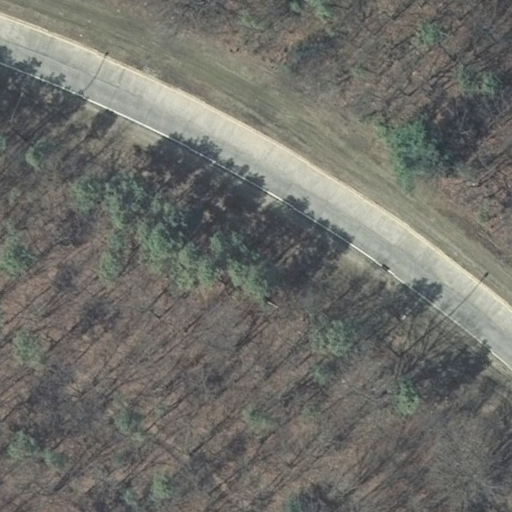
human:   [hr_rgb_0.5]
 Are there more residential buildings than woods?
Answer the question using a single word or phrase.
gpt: no

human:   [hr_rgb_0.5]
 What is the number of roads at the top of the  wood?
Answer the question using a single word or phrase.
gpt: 0

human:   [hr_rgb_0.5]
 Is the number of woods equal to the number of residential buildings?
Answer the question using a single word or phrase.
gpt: no

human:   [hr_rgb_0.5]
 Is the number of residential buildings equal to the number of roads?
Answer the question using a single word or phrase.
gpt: no

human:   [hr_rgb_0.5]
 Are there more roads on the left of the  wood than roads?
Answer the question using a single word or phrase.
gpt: no

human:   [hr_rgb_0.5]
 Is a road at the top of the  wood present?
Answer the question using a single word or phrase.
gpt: no

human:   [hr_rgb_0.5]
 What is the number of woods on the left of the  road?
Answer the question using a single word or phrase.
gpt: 1

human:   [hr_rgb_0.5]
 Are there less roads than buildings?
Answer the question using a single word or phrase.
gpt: no

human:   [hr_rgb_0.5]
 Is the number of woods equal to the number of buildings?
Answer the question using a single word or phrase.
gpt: no

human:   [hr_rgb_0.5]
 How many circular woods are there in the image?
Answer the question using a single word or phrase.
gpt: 0

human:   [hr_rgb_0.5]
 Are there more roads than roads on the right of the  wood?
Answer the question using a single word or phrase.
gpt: no

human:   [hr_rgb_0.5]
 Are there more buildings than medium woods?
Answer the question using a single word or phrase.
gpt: no

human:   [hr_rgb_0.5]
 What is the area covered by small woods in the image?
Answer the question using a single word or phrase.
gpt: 0m2

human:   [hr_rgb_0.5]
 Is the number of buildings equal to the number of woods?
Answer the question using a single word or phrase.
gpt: no

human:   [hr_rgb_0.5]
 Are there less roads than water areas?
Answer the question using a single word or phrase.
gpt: no

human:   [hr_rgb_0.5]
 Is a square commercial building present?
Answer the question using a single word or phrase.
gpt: no

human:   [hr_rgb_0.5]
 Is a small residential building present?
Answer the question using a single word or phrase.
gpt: no

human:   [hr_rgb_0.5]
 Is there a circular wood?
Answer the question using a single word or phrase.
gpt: no

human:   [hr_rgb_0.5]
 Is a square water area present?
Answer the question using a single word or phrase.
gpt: no

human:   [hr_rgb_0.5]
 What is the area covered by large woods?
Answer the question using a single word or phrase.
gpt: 10599m2

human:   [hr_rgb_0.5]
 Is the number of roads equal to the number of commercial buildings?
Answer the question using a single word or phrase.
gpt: no

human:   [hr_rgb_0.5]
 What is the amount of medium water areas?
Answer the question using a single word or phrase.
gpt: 0

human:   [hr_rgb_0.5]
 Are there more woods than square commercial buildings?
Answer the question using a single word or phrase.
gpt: yes

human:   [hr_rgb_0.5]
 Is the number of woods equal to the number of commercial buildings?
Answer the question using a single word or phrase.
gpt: no

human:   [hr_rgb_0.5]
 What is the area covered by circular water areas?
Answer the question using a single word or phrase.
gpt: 0m2

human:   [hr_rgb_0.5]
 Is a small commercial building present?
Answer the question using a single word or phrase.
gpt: no

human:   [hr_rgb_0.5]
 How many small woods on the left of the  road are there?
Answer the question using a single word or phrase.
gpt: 0

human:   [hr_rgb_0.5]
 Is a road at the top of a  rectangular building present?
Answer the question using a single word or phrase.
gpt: no

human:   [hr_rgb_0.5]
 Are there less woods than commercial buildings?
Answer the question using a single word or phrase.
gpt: no

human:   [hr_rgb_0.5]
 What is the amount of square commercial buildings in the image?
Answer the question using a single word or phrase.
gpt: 0

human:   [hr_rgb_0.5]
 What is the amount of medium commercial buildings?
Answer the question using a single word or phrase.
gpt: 0

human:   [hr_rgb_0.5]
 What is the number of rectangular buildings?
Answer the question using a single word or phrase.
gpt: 0

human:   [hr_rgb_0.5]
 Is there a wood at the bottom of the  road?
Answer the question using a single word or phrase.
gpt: no

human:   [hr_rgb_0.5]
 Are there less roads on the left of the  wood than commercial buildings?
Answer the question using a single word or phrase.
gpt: no

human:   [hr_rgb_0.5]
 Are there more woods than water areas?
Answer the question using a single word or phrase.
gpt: yes

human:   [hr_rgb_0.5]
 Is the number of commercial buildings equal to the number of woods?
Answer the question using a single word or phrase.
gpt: no